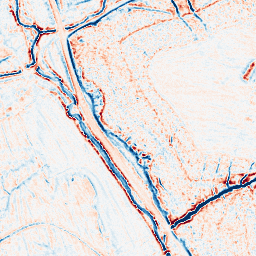
Category: edge_preserving
Decomposition family: bilateral
Decomposition parameters: d: 9
sigma_color: 25
sigma_space: 100
Upsampling method: quartic
Upsampling parameters: scale: 2
Upsampling scale: 2